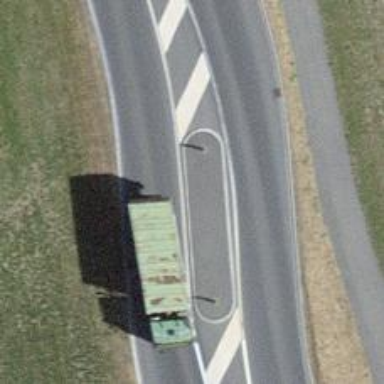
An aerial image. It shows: Traffic calming island.